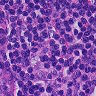
Metastatic tissue present: no